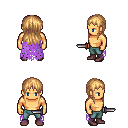
a pixel art fantasy rpg character, male body template, human, tanned skin, maroon tattered cape, teal pants, light blonde unkempt hairstyle, maroon shoes, dagger, four views (front, back, left, right), 2x2 character sprite sheet, small pixel art, hard edges, no anti-aliasing